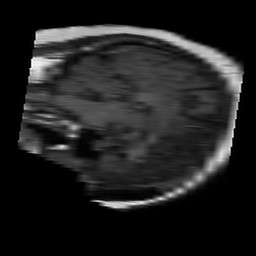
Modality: T1w
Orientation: sagittal
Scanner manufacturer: philips
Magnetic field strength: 1.5 T
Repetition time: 0.4 s
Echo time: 0.014 s